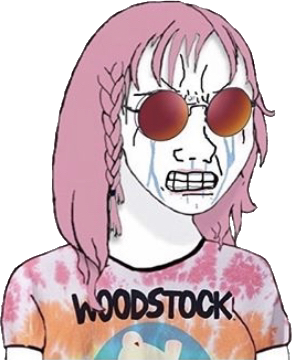
Label: 5_Daddys_Girl